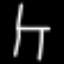
Label: chair